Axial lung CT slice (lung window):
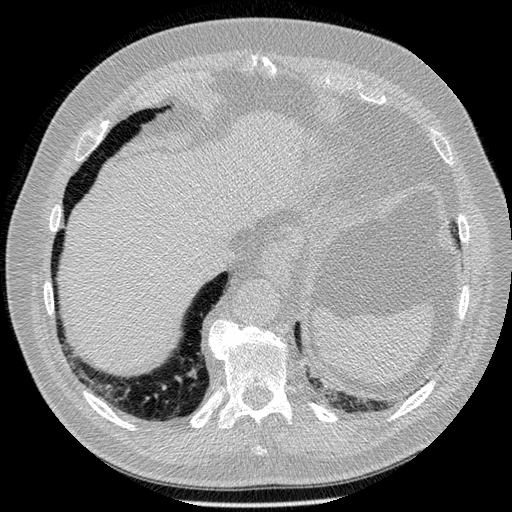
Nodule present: no